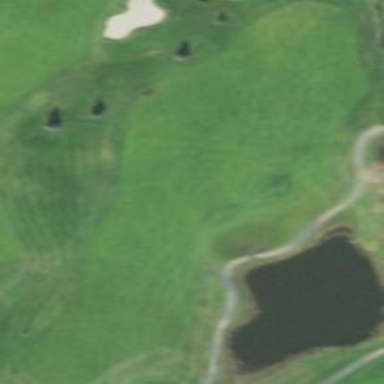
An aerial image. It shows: Scenic golf fairway.